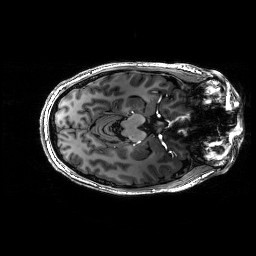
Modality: T1w
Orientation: axial
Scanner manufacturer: siemens
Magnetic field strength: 6.98 T
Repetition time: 2.36 s
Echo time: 0.00236 s